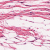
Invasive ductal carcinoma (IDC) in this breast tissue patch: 0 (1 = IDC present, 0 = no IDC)